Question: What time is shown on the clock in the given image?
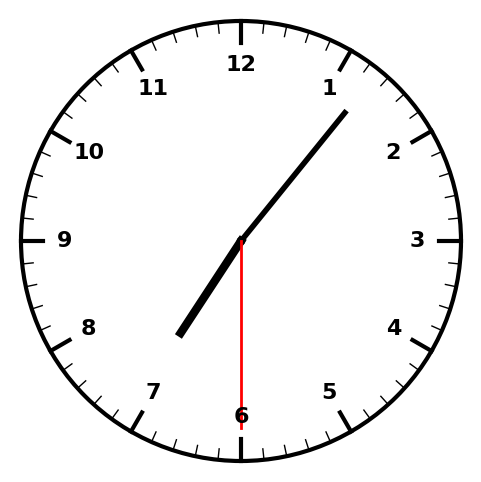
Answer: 07:06:30